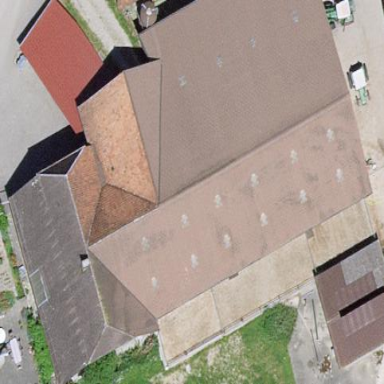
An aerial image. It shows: Farm building.